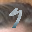
Label: 7